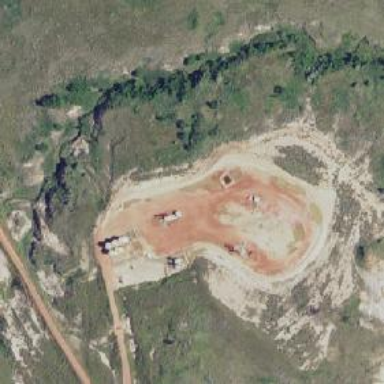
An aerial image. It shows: Petroleum well.